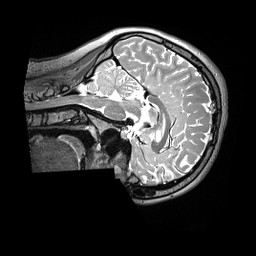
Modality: T2w
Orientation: sagittal
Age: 21
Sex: female
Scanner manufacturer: siemens
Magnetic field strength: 3 T
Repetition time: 3.2 s
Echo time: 0.408 s